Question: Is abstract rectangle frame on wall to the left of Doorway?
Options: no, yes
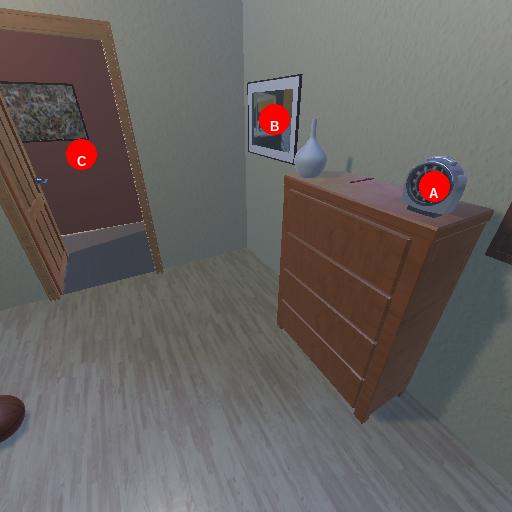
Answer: no